Interaction volume radius: 5 \u00c5
Interaction volume height: 20 \u00c5
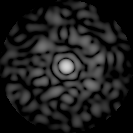
Disorder parameter: 0.8023